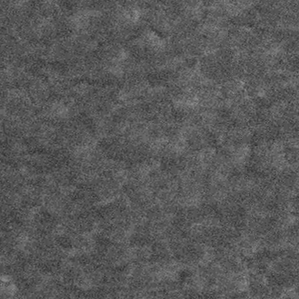
Label: frost